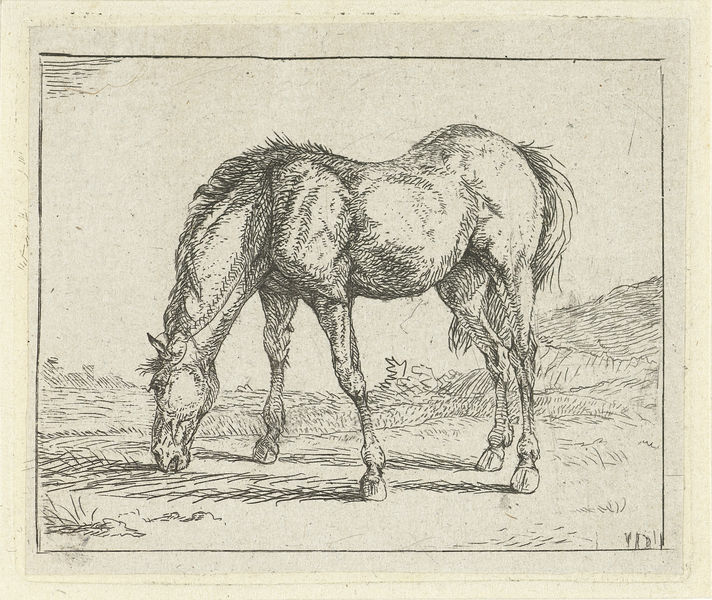
Titel: Grazend paard naar links
Künstler: Jan Dasveldt
Standort: Amsterdam
Institution: Rijksmuseum
Schlagwörter: grau, grey, hair, sky, ear, field, head, landscape, nature, grass, drawing, black and white, frame, etching, line, sketch, tail, dirt, neck, ink, ground, pencil, draw, animal, legs, lines, farm, horse, hoof, hooves, eat, eating, mane, pferd, bleistift, essen, mähne, weide, belly, nostril, bw, line art, grasen, grassy, mange, drawubg', племенной жеребец, maare